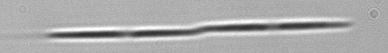
Label: Pseudo-nitzschia